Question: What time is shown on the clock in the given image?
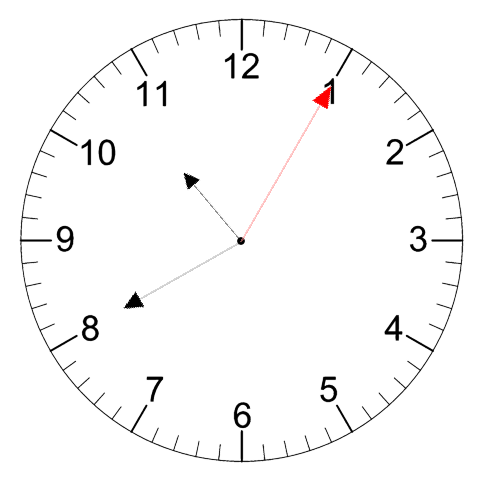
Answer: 10:40:05